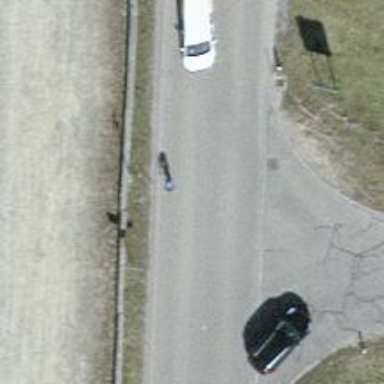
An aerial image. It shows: Asphalt road classified as tertiary.